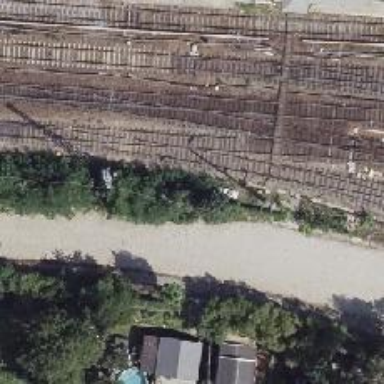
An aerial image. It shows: Railway signal.